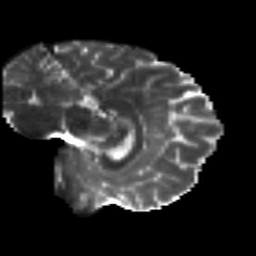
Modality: T2w
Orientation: sagittal
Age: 20
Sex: male
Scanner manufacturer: siemens
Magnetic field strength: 3 T
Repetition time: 8.8 s
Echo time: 0.085 s